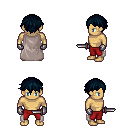
a pixel art fantasy rpg character, male body template, human, tanned skin, gray cape, red pants, raven short bangs hairstyle, metal gloves, dagger, four views (front, back, left, right), 2x2 character sprite sheet, small pixel art, hard edges, no anti-aliasing